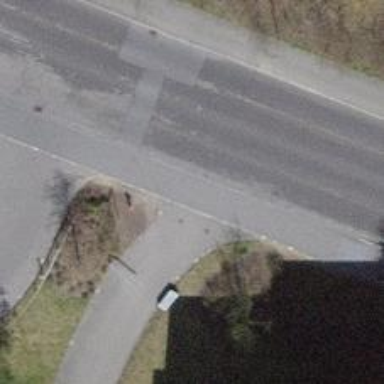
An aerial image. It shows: Sidewalk along the footway.